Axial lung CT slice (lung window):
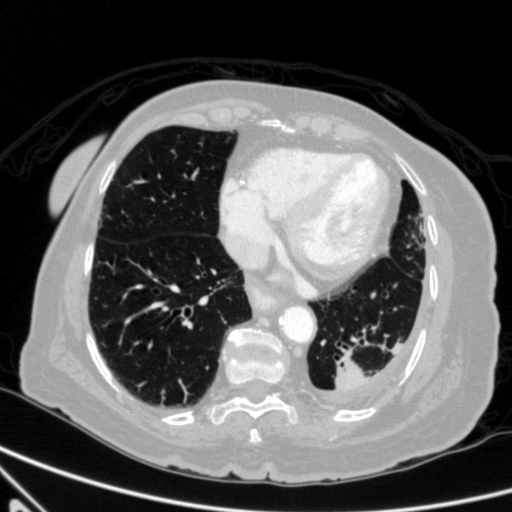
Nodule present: no